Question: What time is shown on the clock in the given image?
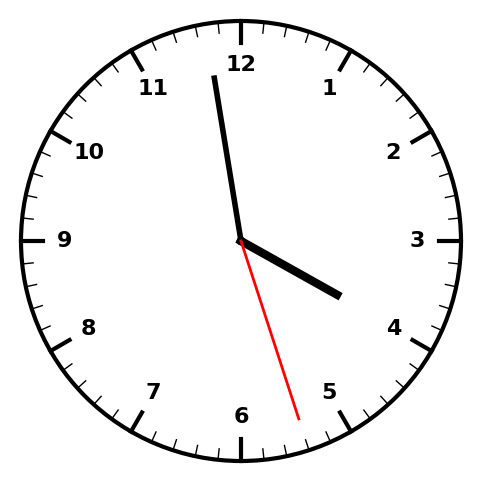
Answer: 03:58:27